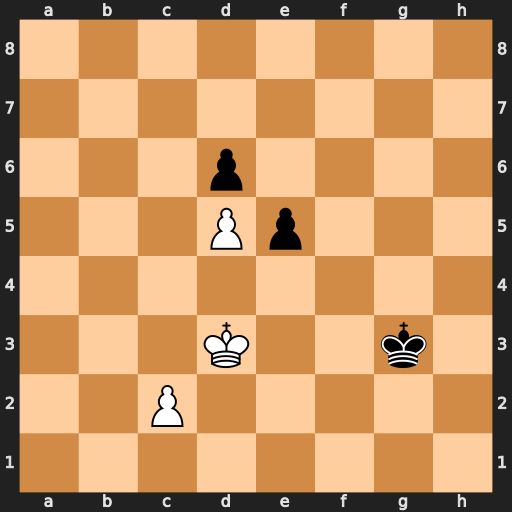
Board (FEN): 8/8/3p4/3Pp3/8/3K2k1/2P5/8
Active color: w
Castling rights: -
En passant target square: -
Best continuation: Ke4 Kg4 c4 Kg5 c5 dxc5 d6 Kf6 Kd5 e4 Kc6 e3 d7 Ke7 Kc7